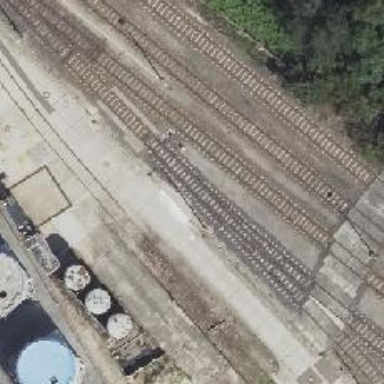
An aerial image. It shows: Railway yard in service.